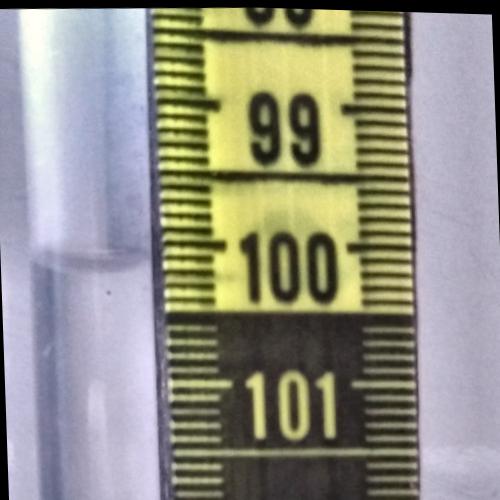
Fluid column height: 100.2 cm